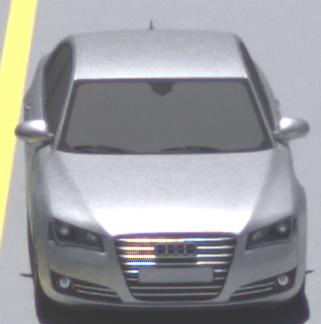
Make: Audi
Model: A8 D4
Model produced from: 2009
Model produced until: 2017
Doors: 4
Color: white
Road condition: dry road
Daytime: midday
Contrast: high contrast